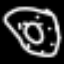
Label: donut